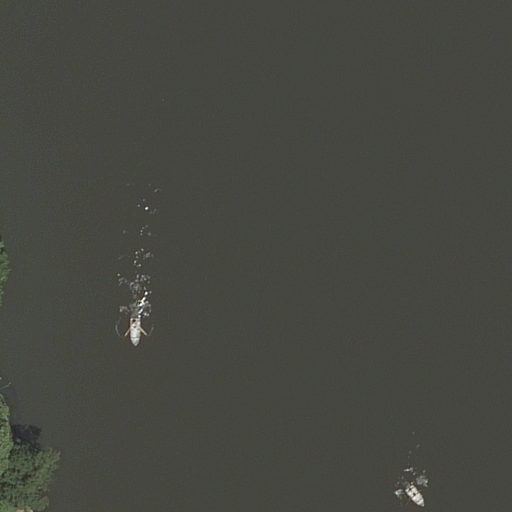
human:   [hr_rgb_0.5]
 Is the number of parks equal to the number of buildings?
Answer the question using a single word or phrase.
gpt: no

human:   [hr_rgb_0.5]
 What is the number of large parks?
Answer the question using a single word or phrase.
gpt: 1

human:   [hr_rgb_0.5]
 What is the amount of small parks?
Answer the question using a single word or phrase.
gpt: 0

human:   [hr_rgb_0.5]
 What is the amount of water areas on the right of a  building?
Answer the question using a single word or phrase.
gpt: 0

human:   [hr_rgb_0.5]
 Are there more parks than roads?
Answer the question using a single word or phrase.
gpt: yes

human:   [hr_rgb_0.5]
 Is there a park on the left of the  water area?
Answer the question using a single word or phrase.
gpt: no

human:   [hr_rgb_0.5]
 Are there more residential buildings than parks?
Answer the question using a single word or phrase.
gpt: no

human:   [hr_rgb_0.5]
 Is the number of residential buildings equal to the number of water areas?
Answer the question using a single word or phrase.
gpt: no

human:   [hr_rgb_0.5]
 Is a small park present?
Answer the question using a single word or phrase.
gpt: no

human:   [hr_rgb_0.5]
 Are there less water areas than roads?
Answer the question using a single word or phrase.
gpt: no

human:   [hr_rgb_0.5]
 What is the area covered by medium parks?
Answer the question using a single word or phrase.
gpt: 0m2

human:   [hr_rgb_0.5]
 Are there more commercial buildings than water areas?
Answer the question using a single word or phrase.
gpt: no

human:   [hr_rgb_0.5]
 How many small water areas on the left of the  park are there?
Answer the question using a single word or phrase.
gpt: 0

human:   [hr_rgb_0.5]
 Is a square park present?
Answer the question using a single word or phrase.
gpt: no

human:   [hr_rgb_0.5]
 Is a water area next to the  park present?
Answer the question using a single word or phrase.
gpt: yes

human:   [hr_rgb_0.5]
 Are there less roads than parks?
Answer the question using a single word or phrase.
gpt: yes

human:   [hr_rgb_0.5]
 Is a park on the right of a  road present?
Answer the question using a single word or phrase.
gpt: no

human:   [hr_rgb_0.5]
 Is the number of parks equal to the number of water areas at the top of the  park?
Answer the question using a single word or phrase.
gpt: no

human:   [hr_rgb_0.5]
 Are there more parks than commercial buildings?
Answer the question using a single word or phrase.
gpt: yes

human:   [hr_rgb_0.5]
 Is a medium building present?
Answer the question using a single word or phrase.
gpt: no

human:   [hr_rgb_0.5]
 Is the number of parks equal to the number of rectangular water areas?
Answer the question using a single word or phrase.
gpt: no

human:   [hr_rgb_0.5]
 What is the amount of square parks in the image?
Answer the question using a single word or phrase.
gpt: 0

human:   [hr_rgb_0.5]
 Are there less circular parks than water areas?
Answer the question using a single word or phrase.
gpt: yes

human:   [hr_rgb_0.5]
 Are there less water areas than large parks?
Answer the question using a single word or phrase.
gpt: no

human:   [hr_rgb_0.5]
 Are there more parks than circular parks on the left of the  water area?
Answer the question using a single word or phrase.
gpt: yes

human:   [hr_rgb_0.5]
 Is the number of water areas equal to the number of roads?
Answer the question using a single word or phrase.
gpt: no

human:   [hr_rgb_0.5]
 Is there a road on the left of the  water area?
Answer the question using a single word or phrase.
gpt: no

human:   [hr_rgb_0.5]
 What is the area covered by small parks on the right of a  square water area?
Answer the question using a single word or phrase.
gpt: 0m2

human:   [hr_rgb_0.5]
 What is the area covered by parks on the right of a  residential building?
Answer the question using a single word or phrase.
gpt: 0m2

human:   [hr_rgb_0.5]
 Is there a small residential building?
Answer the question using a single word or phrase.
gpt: no

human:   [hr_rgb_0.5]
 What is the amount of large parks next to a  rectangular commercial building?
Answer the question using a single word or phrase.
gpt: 0

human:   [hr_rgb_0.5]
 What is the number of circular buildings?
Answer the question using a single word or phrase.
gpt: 0

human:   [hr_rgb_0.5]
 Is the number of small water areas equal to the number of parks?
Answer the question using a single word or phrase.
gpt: no

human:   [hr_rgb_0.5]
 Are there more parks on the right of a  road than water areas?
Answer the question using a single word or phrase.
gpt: no

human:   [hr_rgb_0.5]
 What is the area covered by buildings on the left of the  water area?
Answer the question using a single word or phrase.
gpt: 0m2

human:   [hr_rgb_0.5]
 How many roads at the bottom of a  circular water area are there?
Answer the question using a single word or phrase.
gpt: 0